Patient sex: M
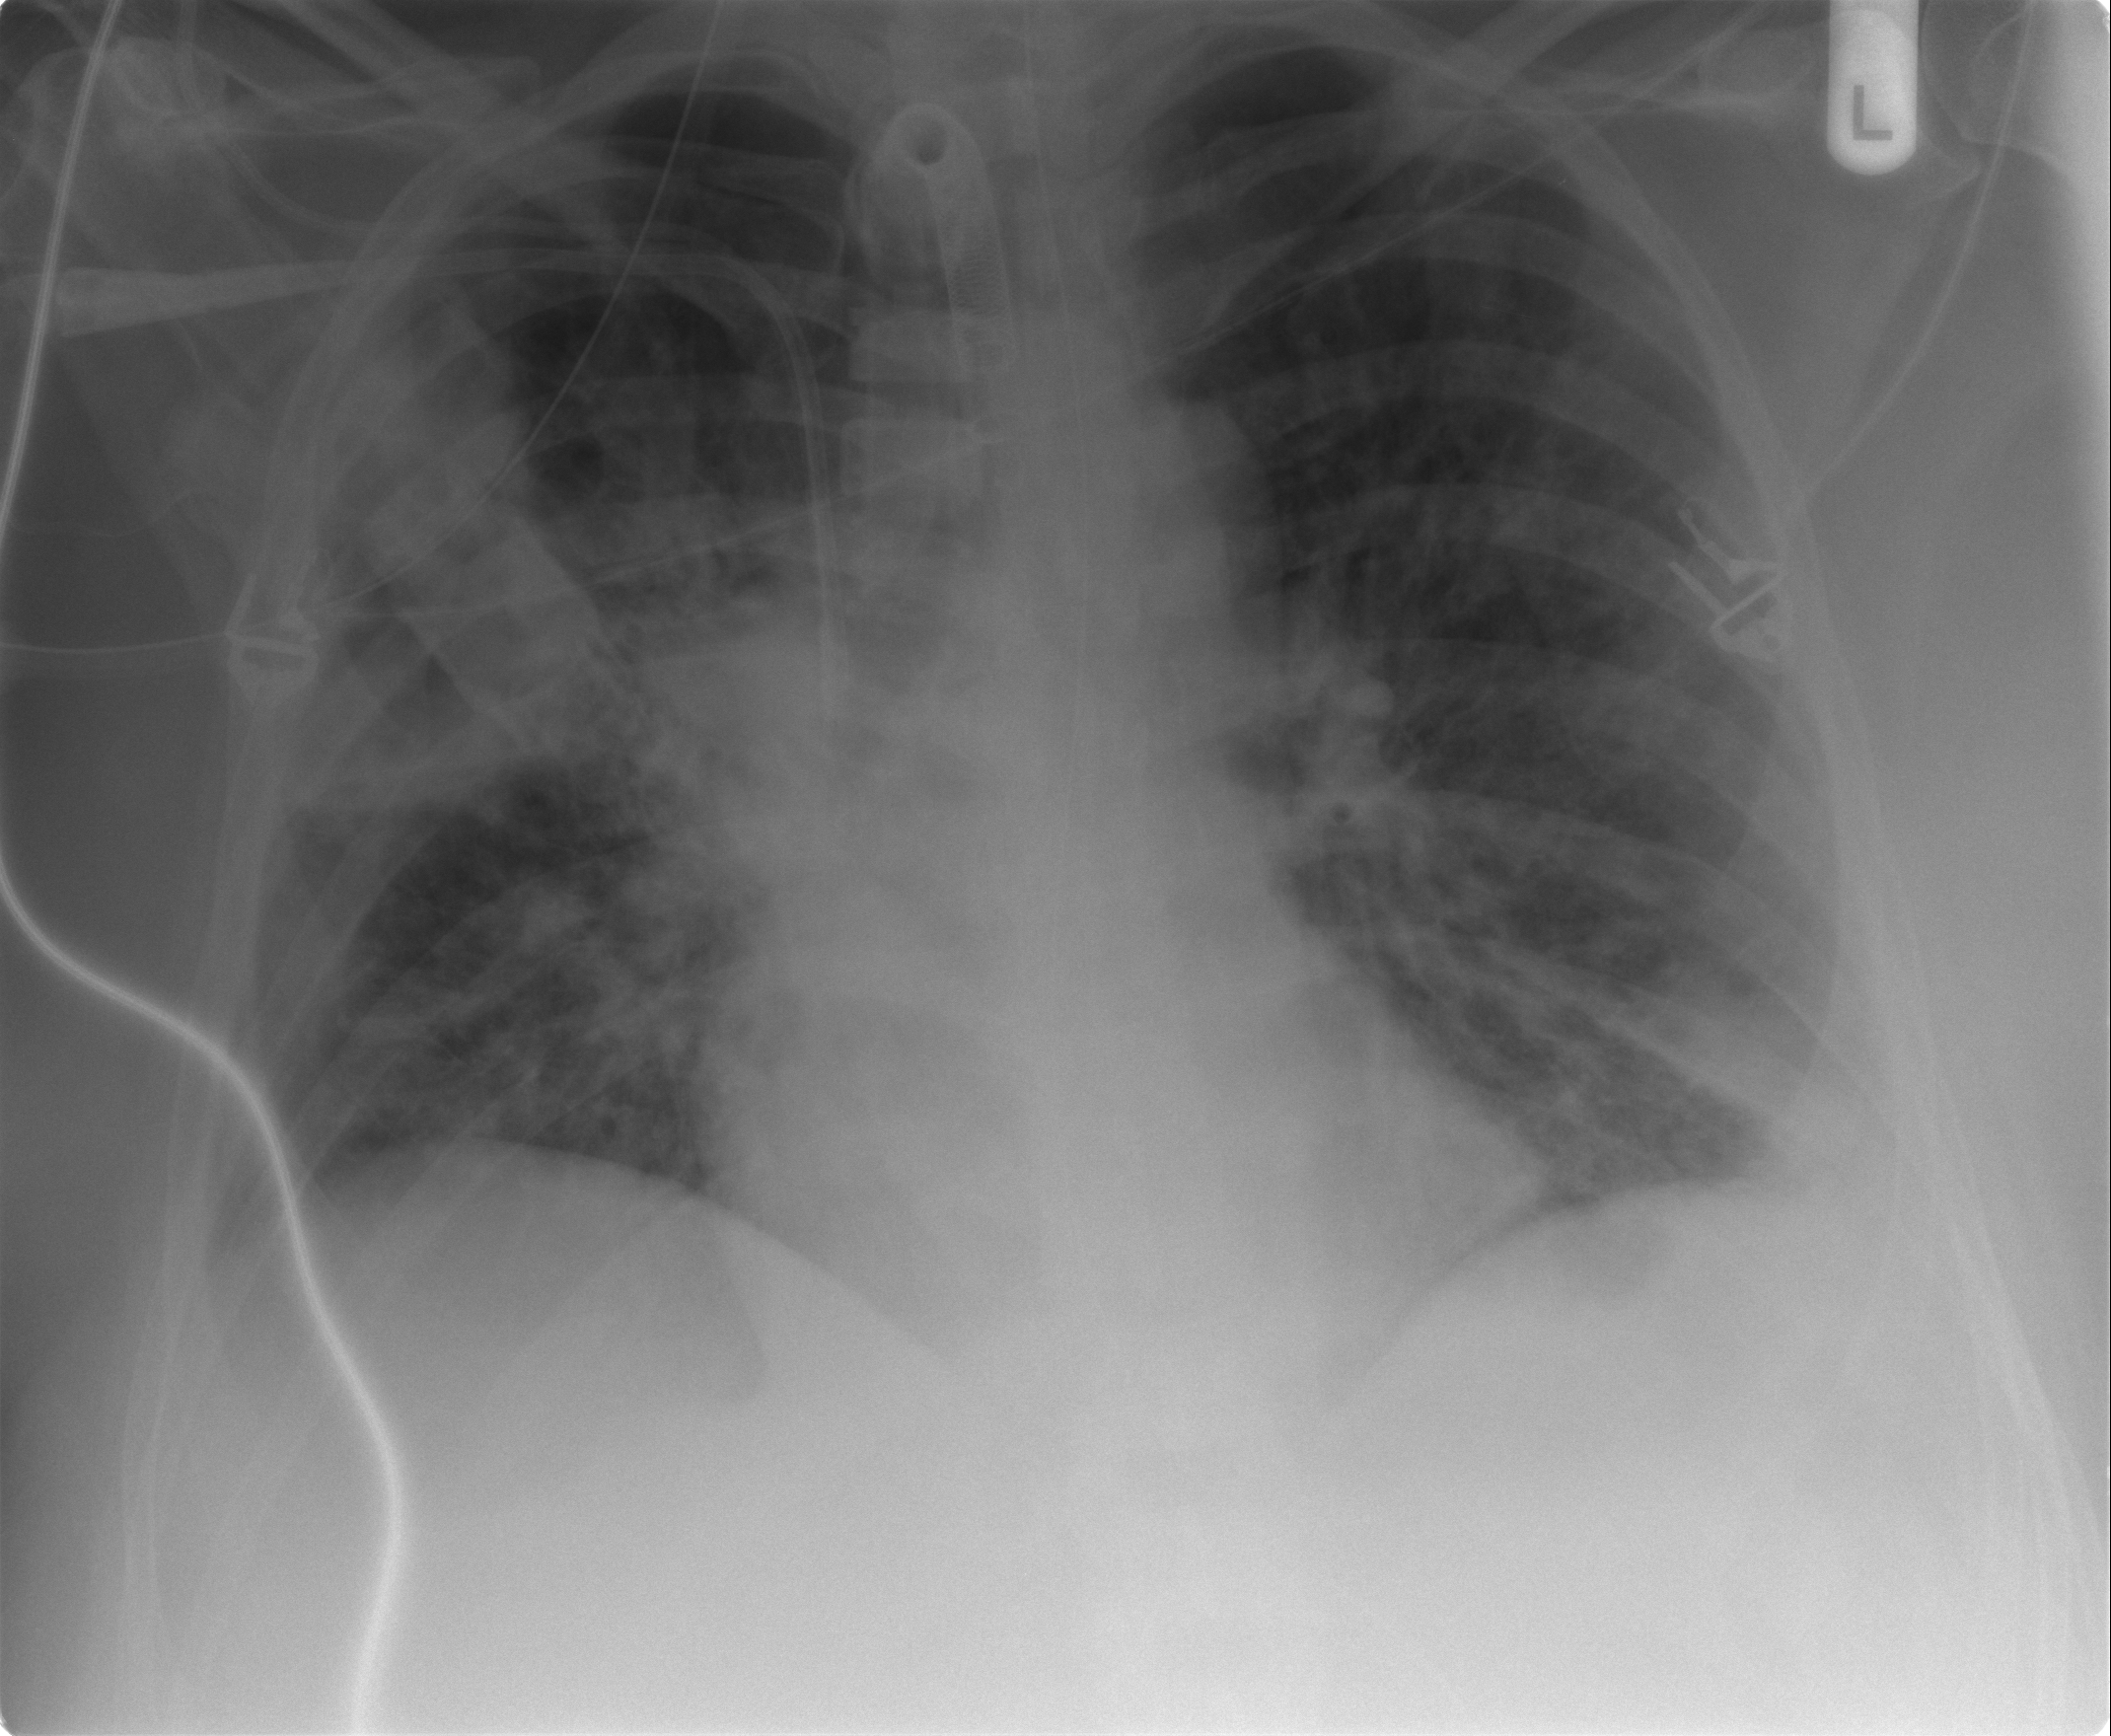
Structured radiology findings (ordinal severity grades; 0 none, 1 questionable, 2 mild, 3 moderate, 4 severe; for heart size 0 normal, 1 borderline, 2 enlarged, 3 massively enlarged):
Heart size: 1
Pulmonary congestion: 3
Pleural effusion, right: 2
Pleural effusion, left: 2
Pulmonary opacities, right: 4
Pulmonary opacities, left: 3
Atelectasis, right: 2
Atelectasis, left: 2